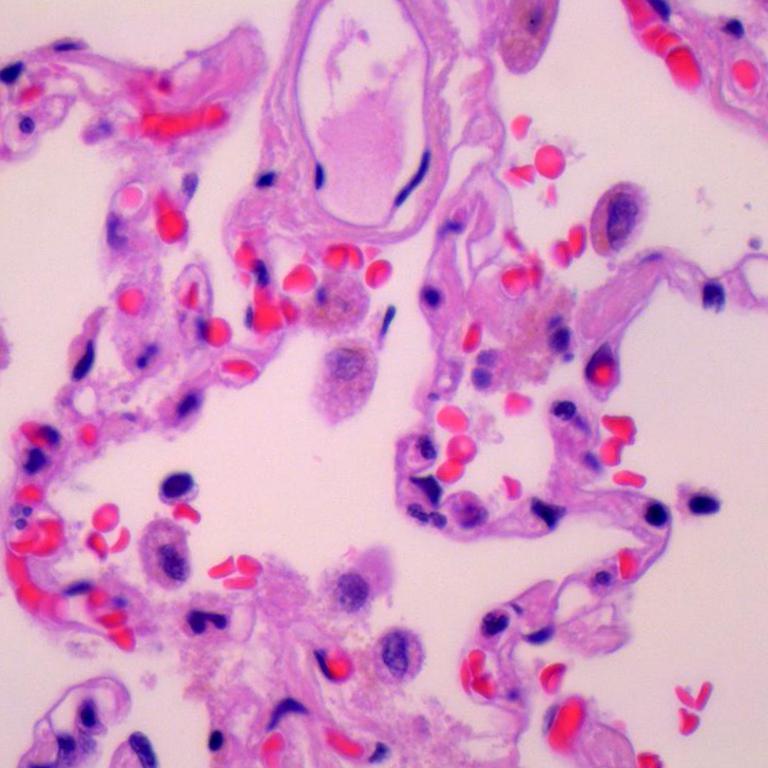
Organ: lung
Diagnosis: benign